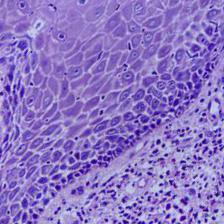
Diagnosis: OSCC